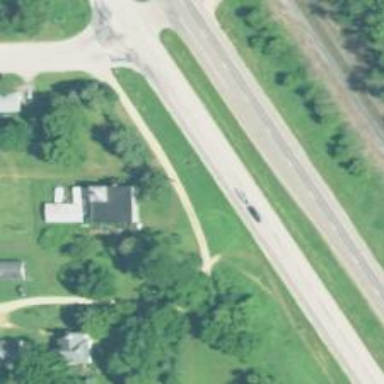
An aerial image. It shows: Trunk highway.